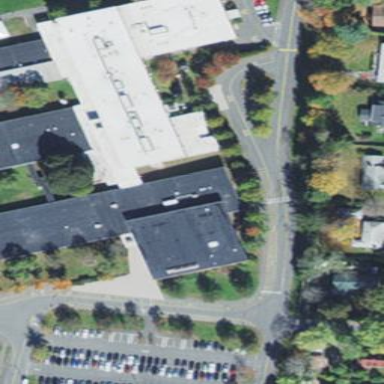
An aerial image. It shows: Building with flat roof.